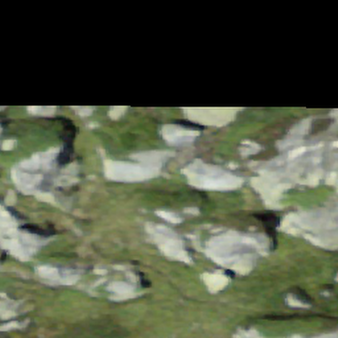
Label: bouldering_area